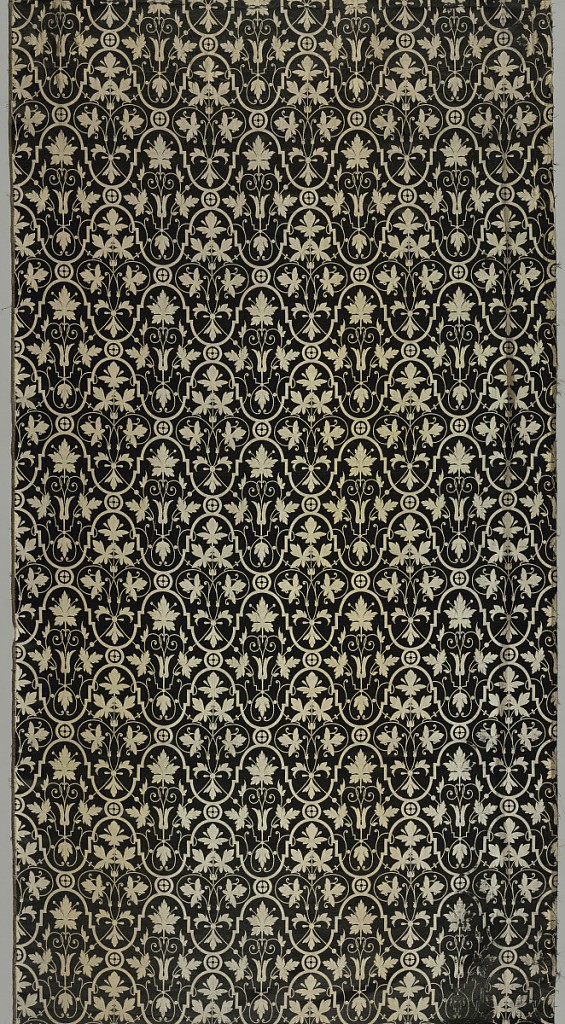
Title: Textile
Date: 1870–1890
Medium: Silk, satin
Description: Large, curtain-length panel of black satin with cream-colored leaf and strapwork design.